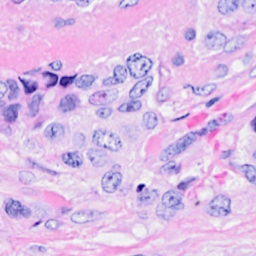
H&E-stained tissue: Breast